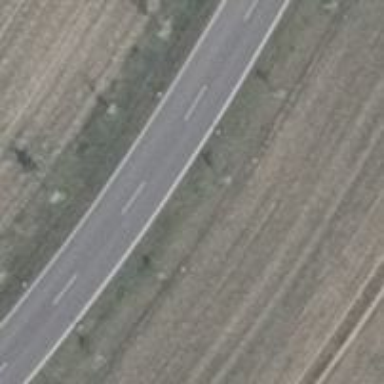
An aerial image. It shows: Secondary road with asphalt surface.